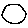
Label: circle